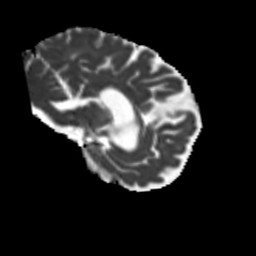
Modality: MD
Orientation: sagittal
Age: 48
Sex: male
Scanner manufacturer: siemens
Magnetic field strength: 3 T
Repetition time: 5.25 s
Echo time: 0.08 s